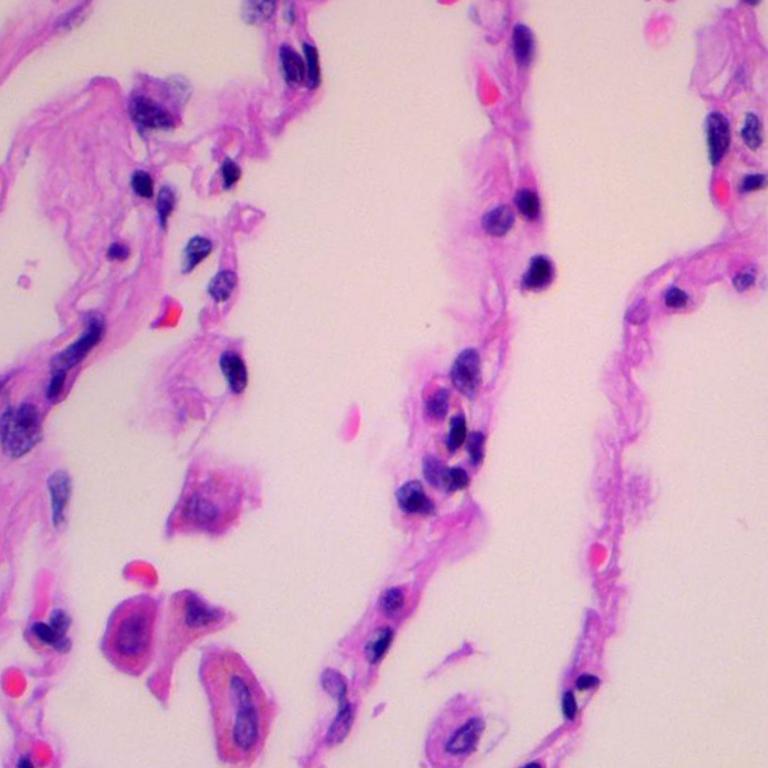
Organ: lung
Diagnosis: benign